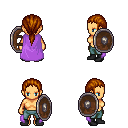
a pixel art fantasy rpg character, female body template, human, tanned skin, lavender cape, teal pants, brunette ponytail hairstyle, black shoes, shield, four views (front, back, left, right), 2x2 character sprite sheet, small pixel art, hard edges, no anti-aliasing